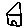
Label: house